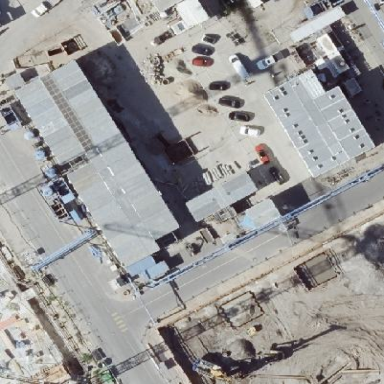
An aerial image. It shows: Container building.